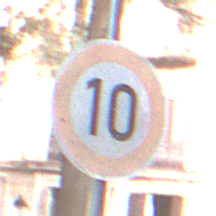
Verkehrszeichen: Geschwindigkeit10
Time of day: MorningAfternoon
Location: Outdoor (Suburban)
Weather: PartlyCloudy
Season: NotSpecified
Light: Natural